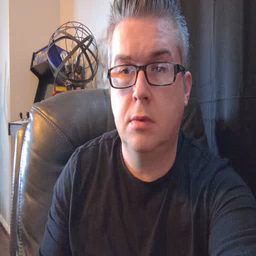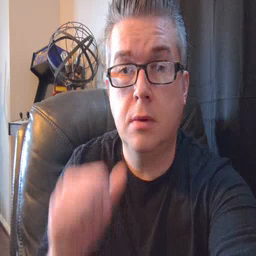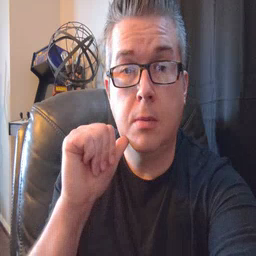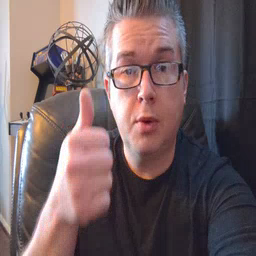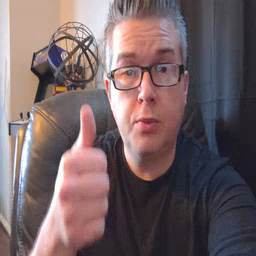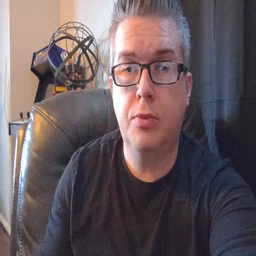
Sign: tomorrow